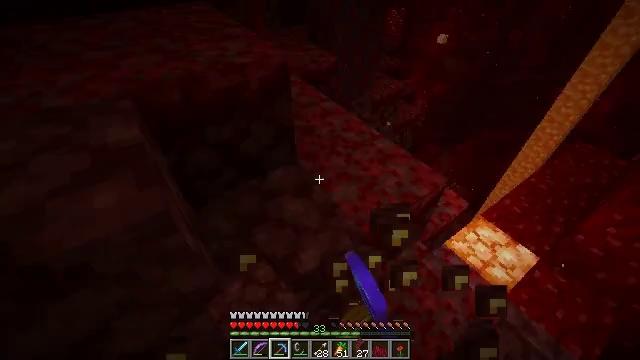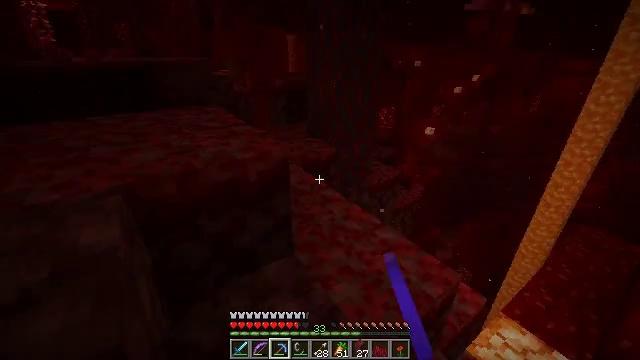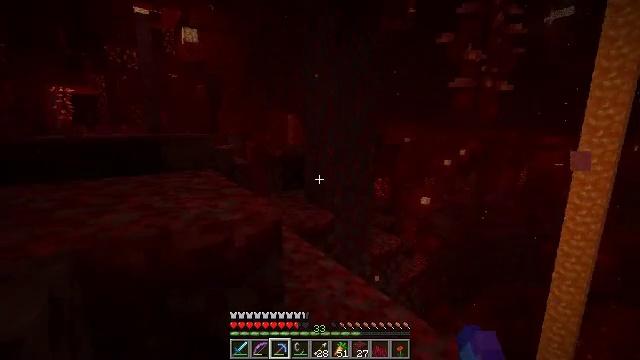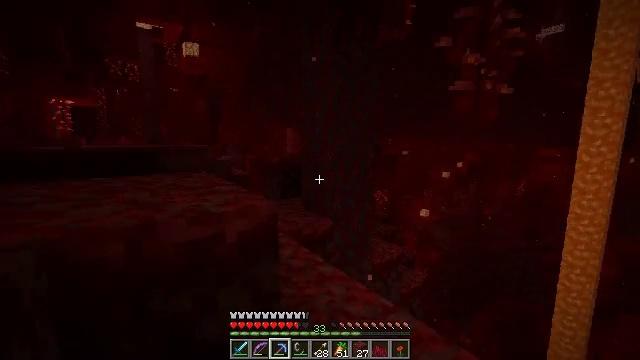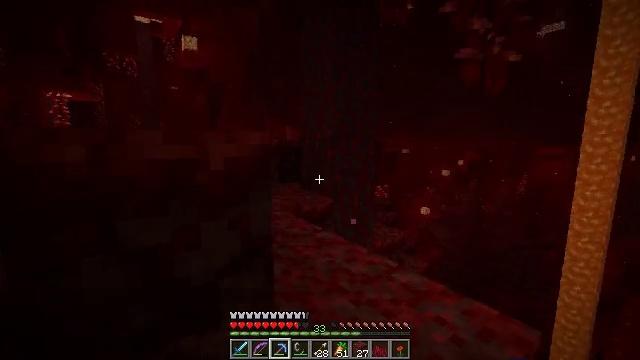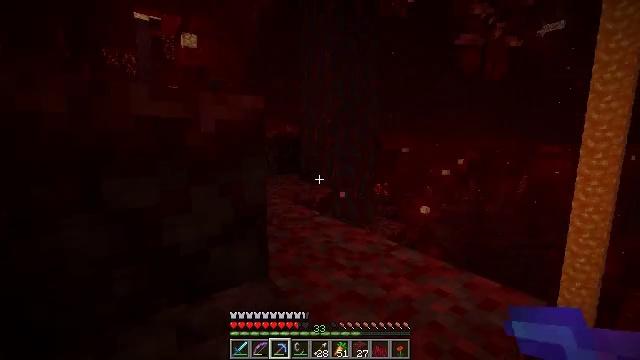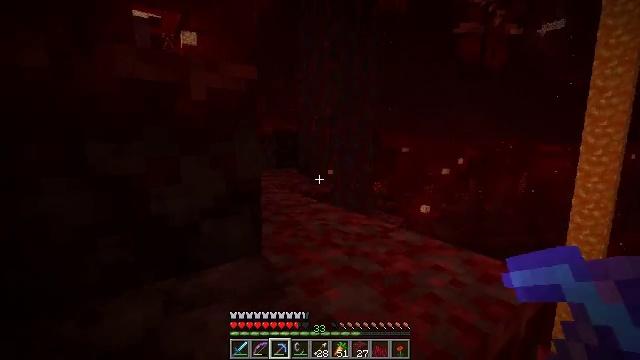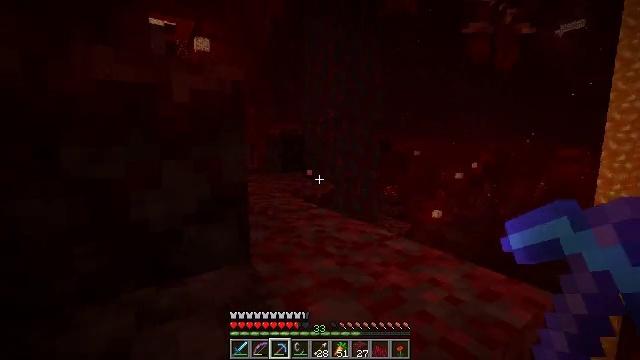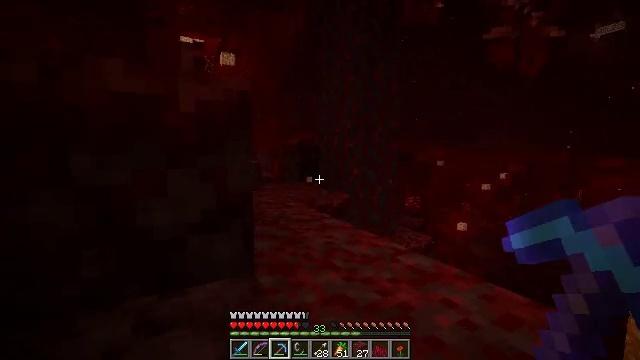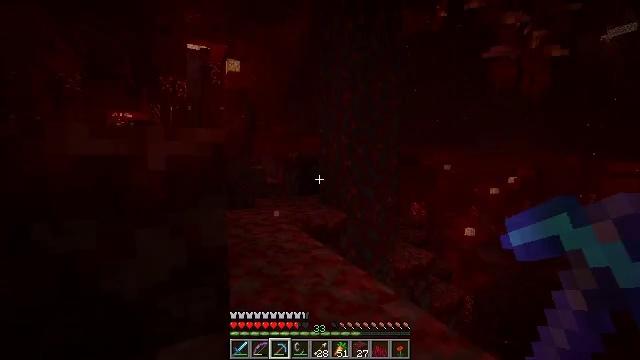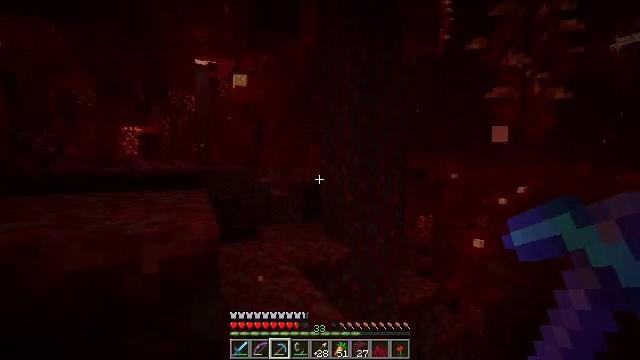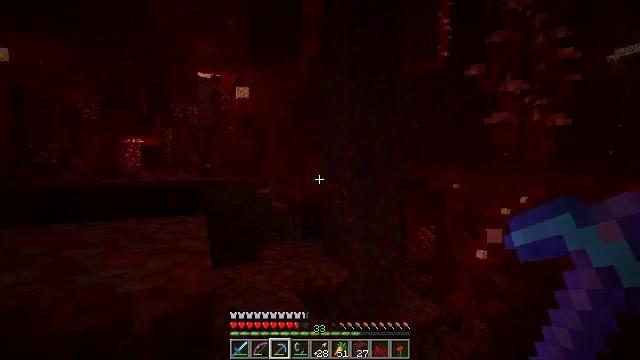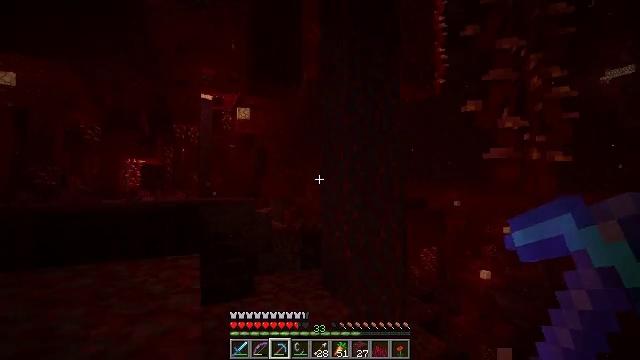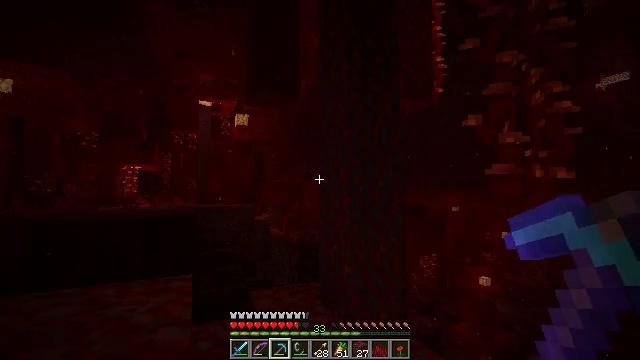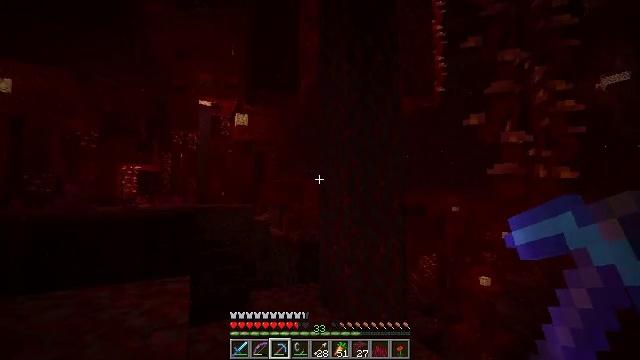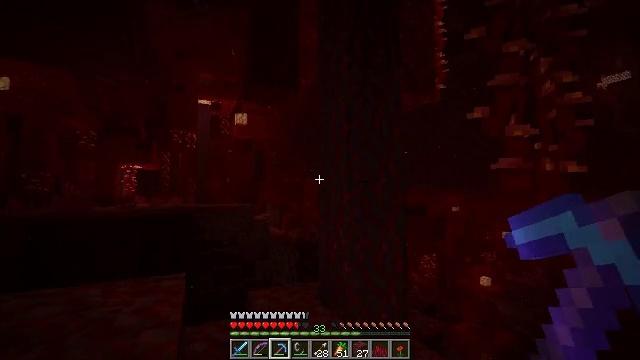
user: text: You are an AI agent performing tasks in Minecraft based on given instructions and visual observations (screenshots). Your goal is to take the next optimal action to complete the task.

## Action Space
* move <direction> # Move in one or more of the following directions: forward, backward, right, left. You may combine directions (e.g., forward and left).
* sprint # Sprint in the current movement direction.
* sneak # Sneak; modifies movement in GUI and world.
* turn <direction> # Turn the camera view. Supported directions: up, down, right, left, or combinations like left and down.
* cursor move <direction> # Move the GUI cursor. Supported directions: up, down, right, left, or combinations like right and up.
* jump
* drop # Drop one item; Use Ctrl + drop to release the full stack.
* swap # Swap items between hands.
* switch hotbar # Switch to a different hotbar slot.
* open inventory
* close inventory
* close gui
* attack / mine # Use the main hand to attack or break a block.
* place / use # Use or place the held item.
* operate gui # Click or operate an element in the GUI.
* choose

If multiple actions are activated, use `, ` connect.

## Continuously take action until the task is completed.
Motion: motion action
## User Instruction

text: Collect crimson stem for building materials.
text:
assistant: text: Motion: move forward, turn up
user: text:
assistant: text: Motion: turn up
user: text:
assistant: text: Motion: turn up
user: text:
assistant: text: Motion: no_op
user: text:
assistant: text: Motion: no_op
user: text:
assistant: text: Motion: move forward
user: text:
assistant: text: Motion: move forward, turn left
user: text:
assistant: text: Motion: move forward, turn left and up
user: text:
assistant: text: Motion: move forward, turn left, jump
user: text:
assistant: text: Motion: move forward and move left, turn left and up, jump
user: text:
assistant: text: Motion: move forward and move left, turn up, jump
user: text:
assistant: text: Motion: move forward and move left, turn up
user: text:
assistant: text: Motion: move forward, turn up
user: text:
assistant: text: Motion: move forward
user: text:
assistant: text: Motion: move forward
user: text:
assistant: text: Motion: move forward
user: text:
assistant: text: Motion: move forward, turn up, switch to hotbar 1
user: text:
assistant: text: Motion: move forward, switch to hotbar 1
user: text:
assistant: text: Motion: move forward, switch to hotbar 1
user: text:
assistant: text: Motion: move forward
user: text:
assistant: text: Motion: no_op
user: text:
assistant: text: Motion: no_op
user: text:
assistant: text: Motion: no_op
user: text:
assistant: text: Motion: switch to hotbar 2
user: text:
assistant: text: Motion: switch to hotbar 2
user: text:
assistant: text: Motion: turn right, switch to hotbar 2
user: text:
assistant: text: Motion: no_op
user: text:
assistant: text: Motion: turn right, switch to hotbar 3
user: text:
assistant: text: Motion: switch to hotbar 3
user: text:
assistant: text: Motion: switch to hotbar 3